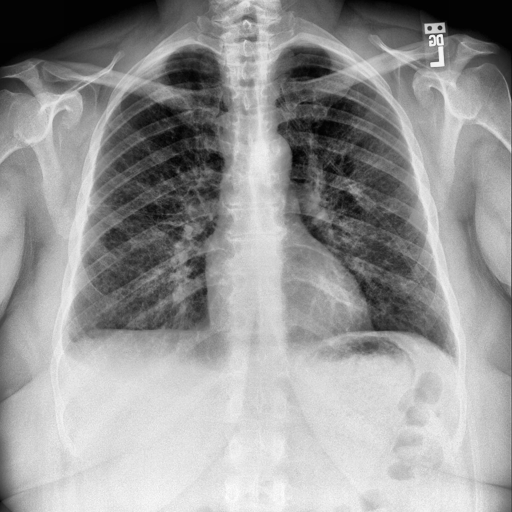
Finding: NORMAL